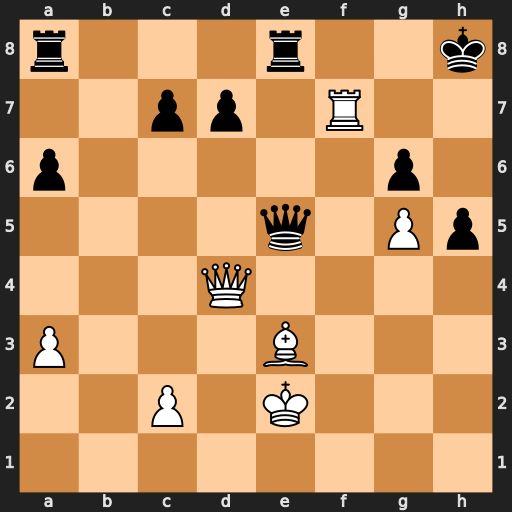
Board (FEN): r3r2k/2pp1R2/p5p1/4q1Pp/3Q4/P3B3/2P1K3/8
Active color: w
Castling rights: -
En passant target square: -
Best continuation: Rf8+ Kg7 Qxe5+ Rxe5 Rxa8